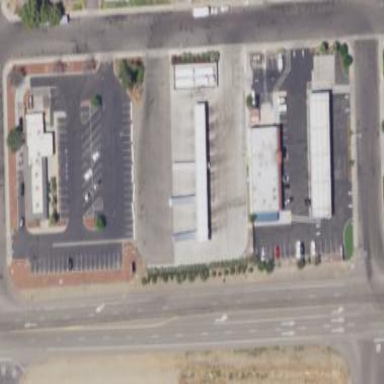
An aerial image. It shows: Commercial area with car shop specializing in used cars. It's parking/sales lot for used cars.